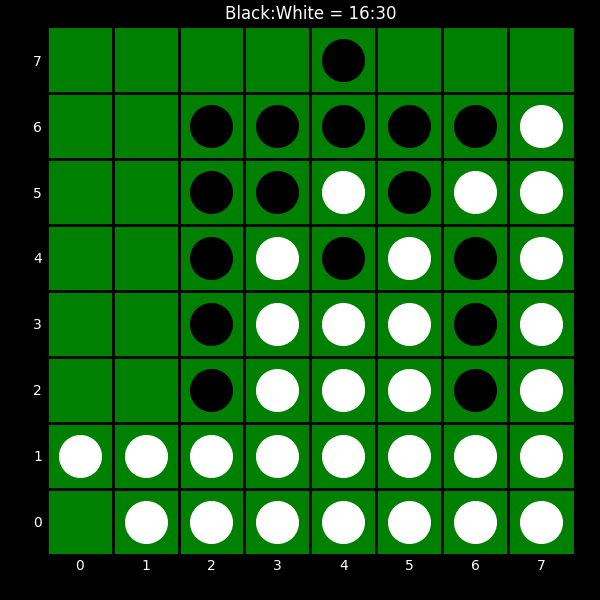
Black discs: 16
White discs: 30